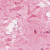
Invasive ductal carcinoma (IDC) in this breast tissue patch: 0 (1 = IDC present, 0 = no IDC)